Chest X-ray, PA view. Patient: 42 years old, sex F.
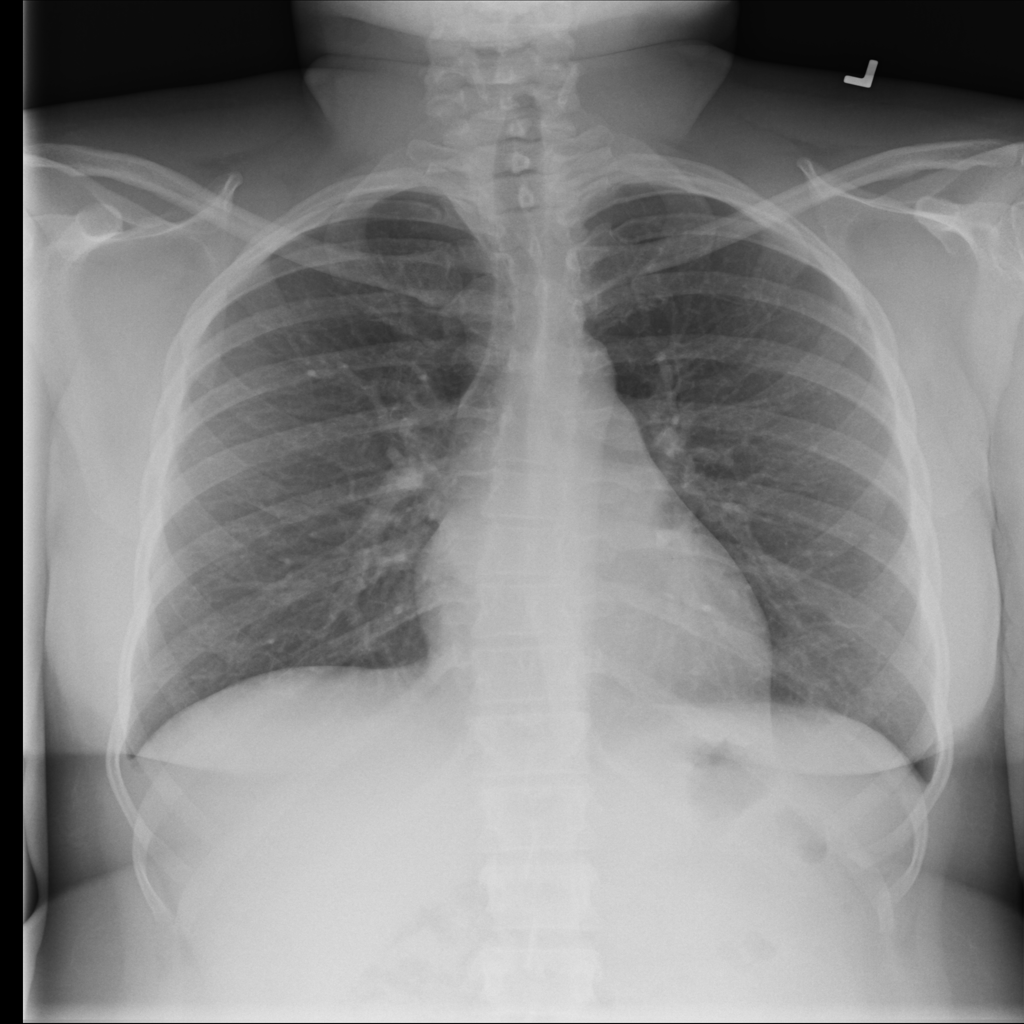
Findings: No Finding